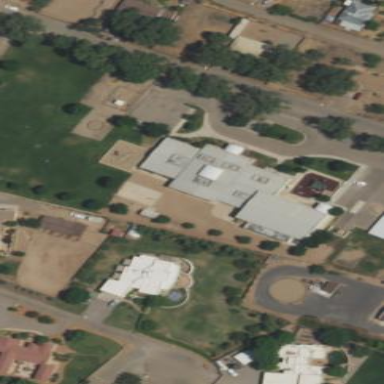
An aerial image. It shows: School building.